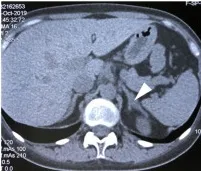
The CT images of the adrenal glands for case1.
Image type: radiology (ct)